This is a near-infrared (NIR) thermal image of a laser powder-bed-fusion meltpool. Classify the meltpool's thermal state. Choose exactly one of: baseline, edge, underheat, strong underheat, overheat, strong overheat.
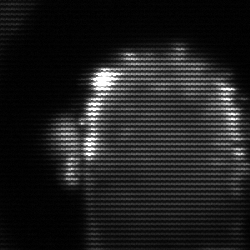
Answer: baseline